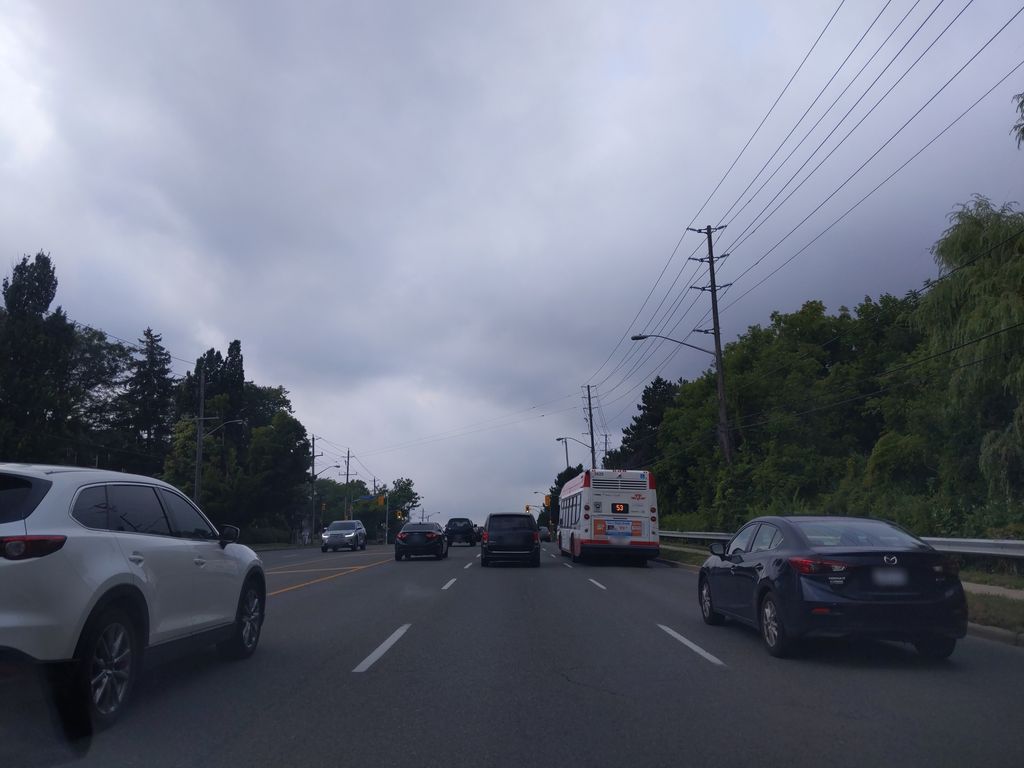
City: toronto